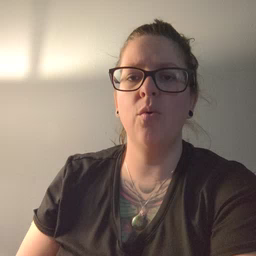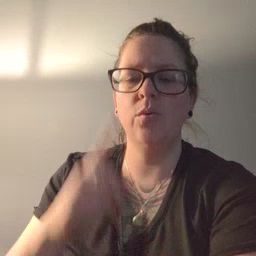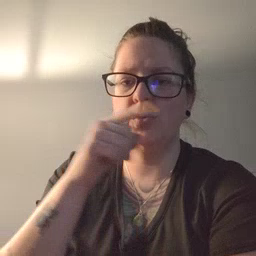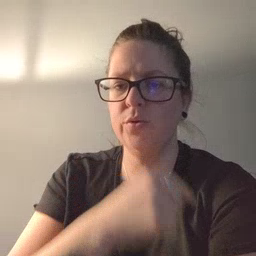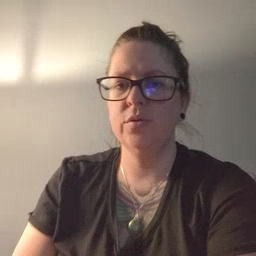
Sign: toothbrush